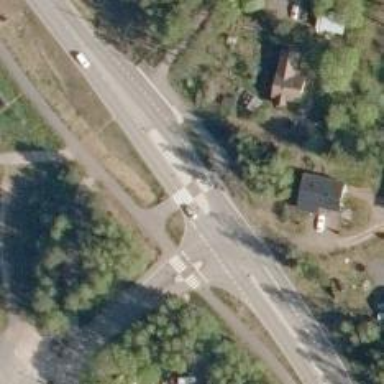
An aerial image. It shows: Island crossing on the road.